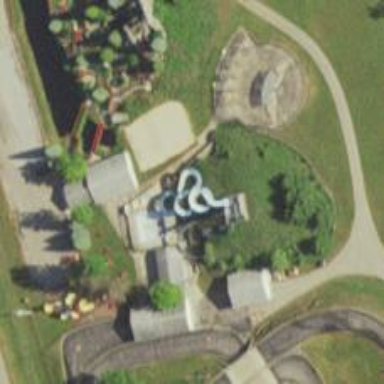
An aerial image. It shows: Water slide attraction.